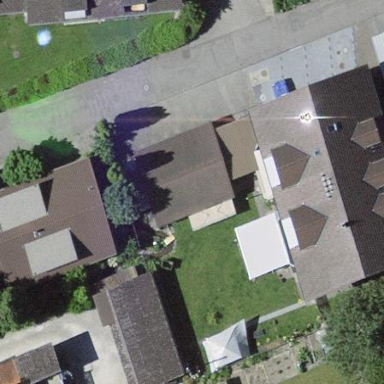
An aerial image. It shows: Garage building.